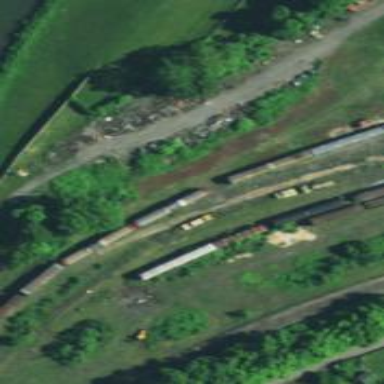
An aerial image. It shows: Preserved rail yard with railway tracks.